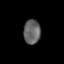
Tissue: lung
Cell type: T cells
Senescence score: 0.1905
Nuclear area (px): 401
Mean DAPI intensity: 100.299